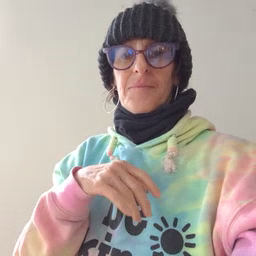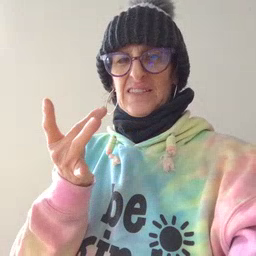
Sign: sticky